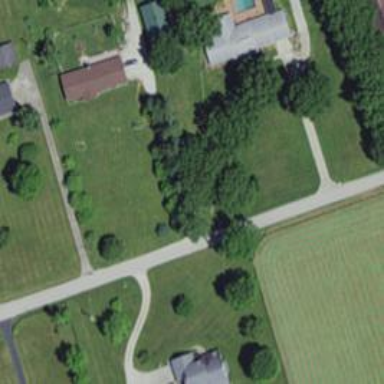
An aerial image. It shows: Driveway leading to service road.